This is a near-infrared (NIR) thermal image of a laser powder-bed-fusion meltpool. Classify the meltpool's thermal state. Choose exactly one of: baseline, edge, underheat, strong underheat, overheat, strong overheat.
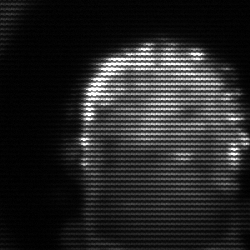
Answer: baseline